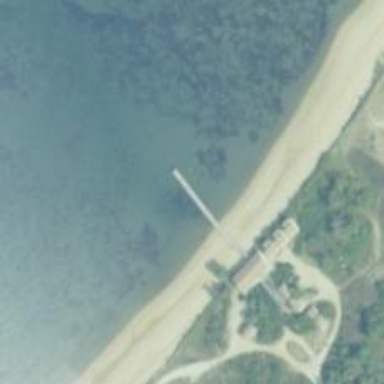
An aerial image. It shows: Man-made pier.